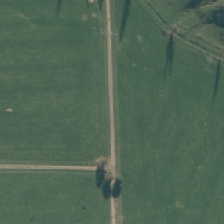
Land cover: shortrotation_cropland